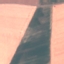
Label: AnnualCrop